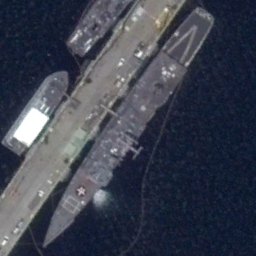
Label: cruiser